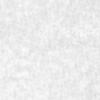
Label: no_change